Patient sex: M
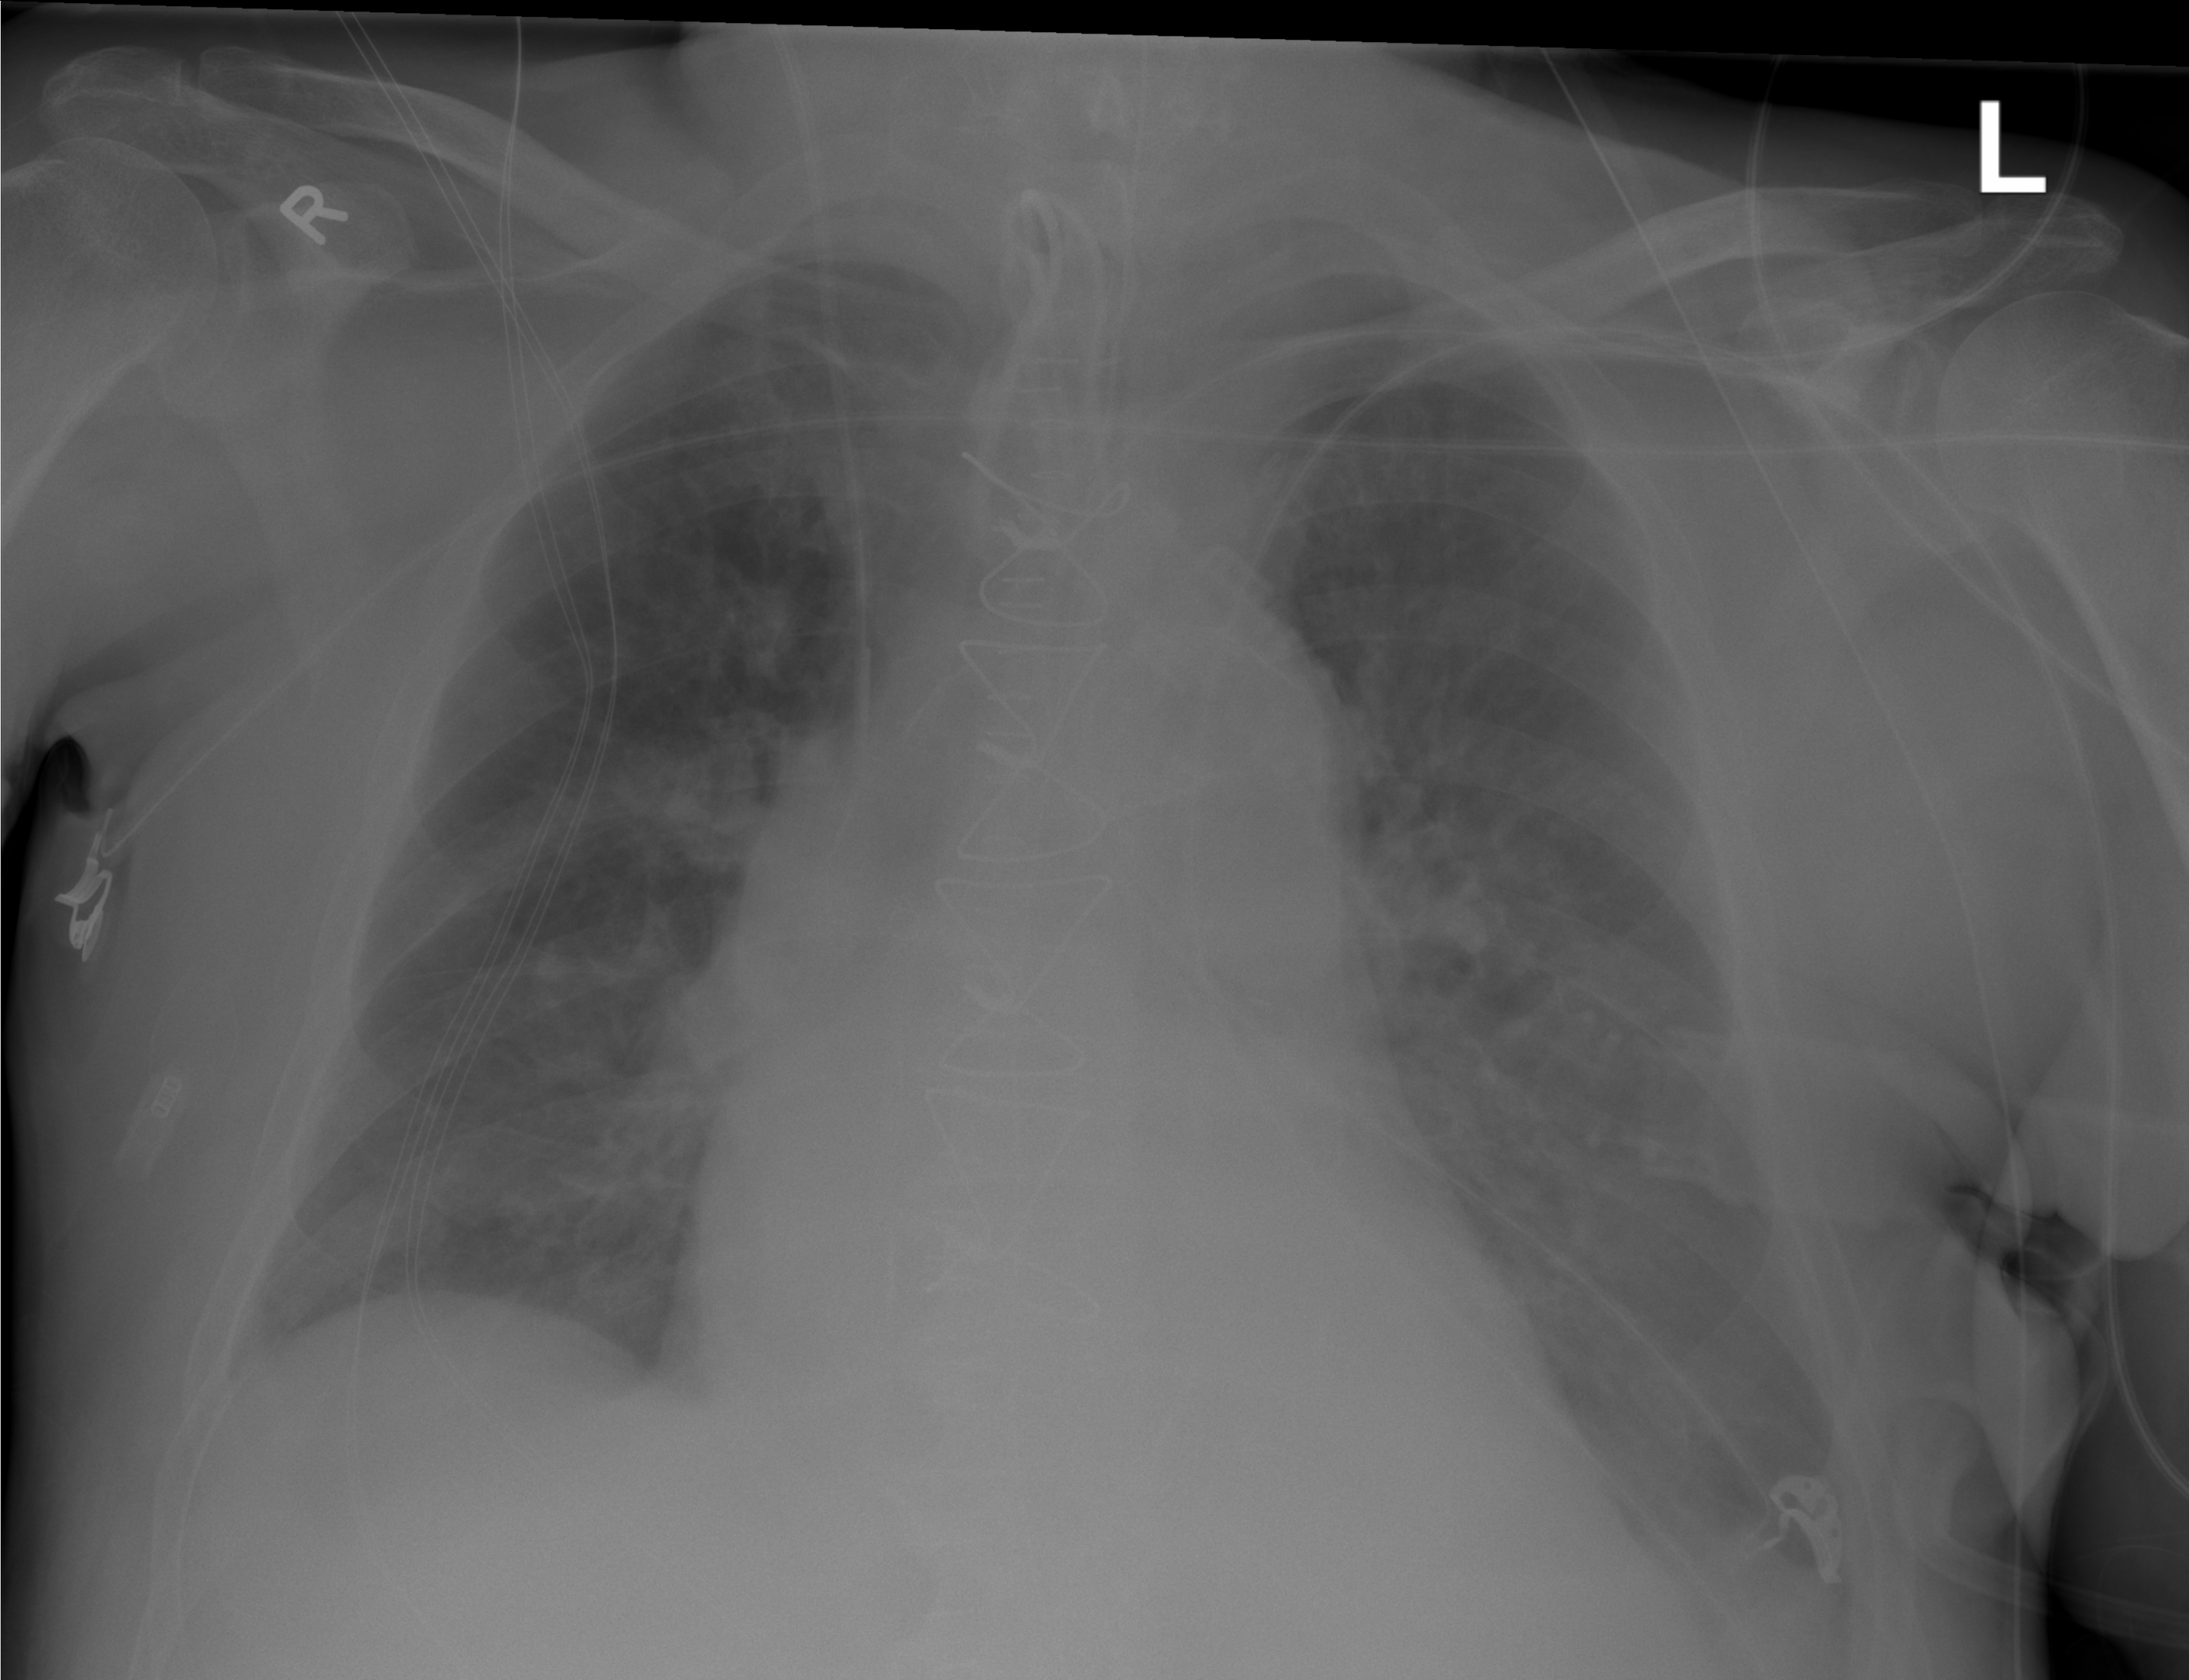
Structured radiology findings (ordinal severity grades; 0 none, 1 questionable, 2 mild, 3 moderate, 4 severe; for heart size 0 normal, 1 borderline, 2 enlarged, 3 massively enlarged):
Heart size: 2
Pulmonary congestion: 0
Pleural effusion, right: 0
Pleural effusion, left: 2
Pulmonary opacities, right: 0
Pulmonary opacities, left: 0
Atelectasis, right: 0
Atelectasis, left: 2